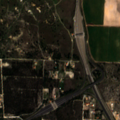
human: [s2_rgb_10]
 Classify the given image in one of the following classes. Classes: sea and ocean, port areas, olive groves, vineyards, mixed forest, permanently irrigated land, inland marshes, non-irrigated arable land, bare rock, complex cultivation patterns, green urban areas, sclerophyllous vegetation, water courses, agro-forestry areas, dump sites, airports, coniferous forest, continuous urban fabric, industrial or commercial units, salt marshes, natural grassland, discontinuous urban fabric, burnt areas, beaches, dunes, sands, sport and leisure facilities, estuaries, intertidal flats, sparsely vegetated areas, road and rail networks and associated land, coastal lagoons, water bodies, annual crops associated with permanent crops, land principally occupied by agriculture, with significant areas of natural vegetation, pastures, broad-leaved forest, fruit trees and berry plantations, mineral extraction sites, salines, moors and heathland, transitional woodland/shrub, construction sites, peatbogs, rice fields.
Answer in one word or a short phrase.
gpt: permanently irrigated land, land principally occupied by agriculture, with significant areas of natural vegetation, broad-leaved forest, natural grassland